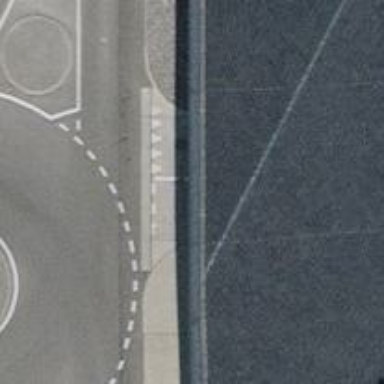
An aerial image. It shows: Rising bollard is in place as barrier.